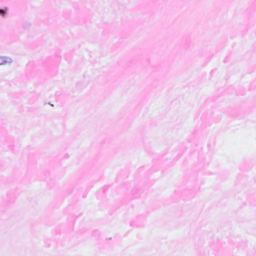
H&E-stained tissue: Breast